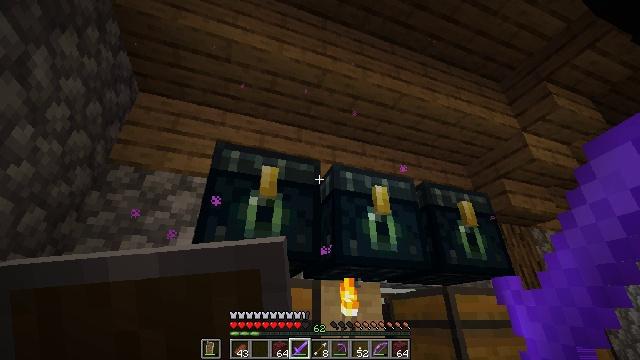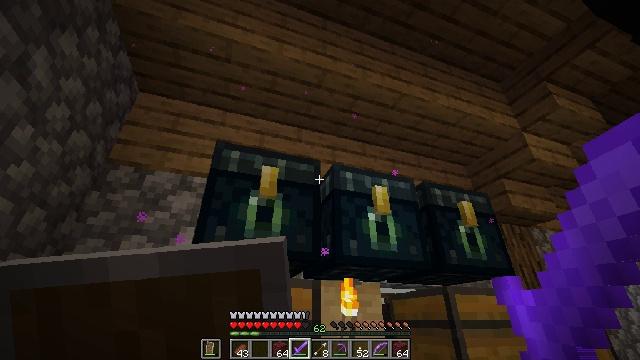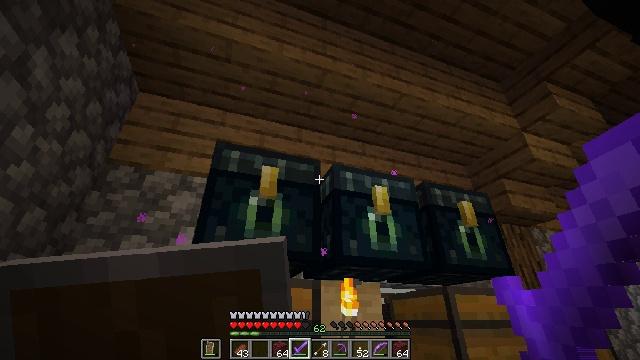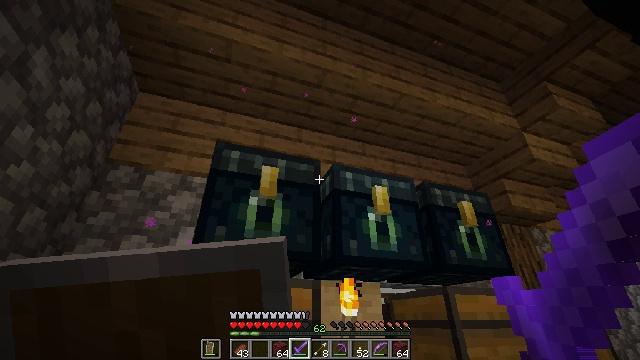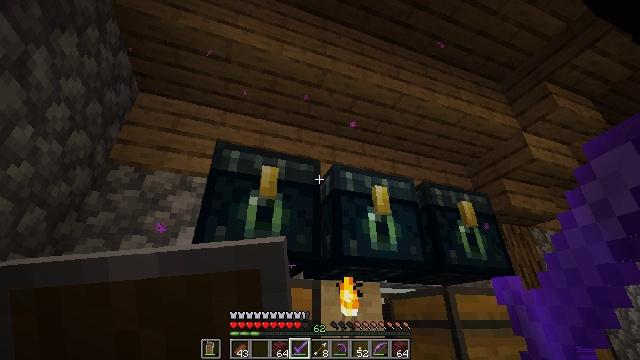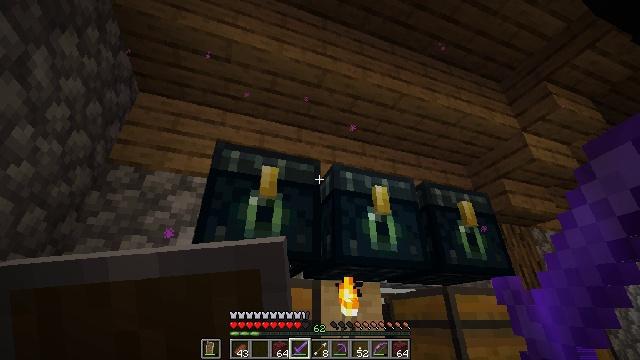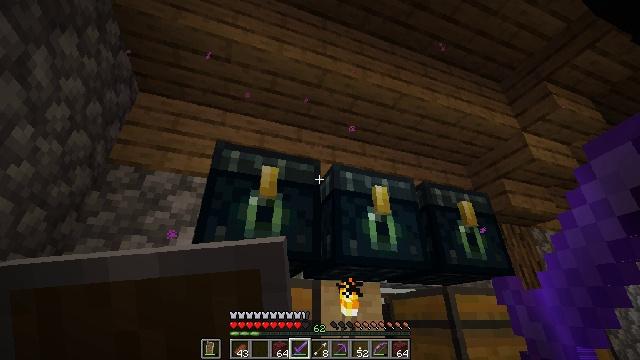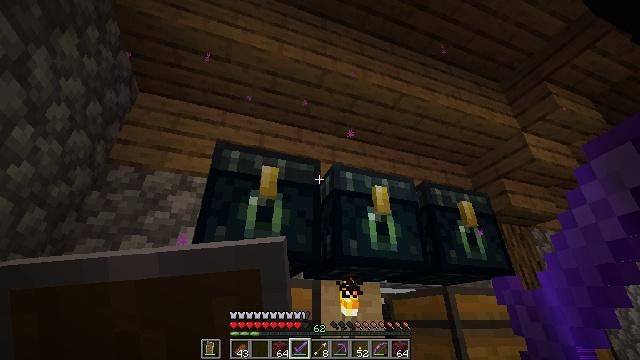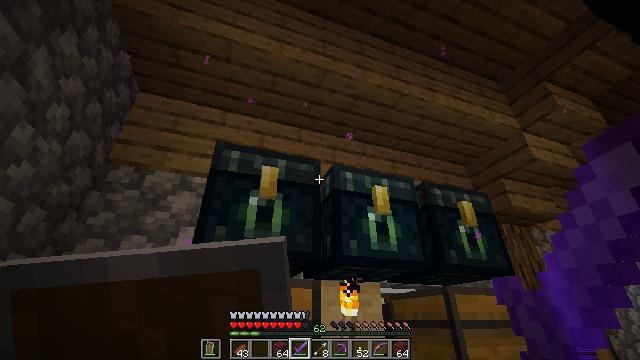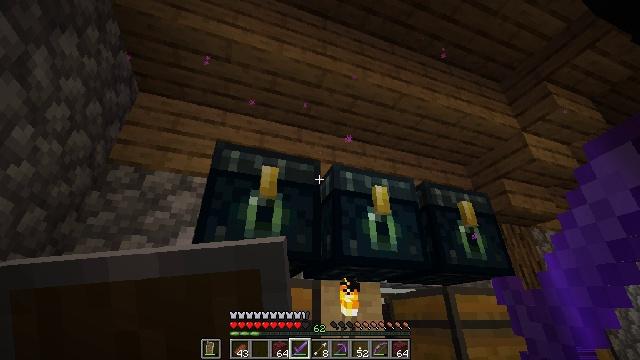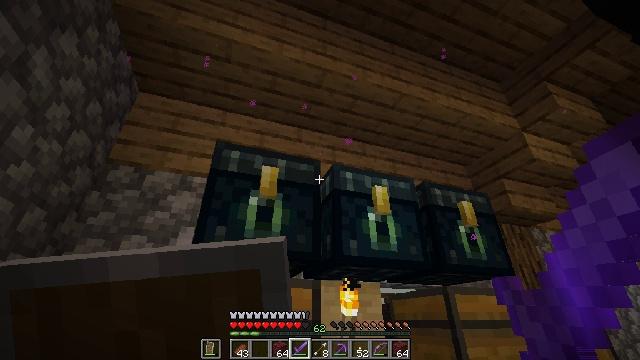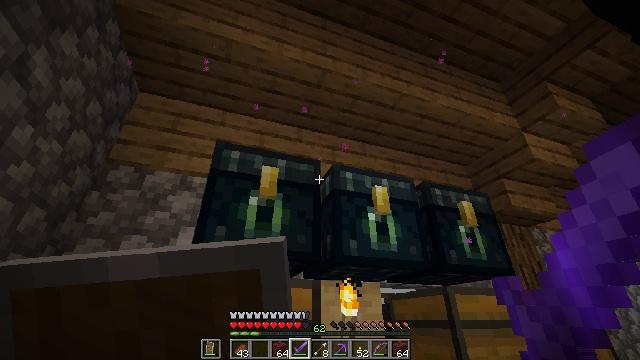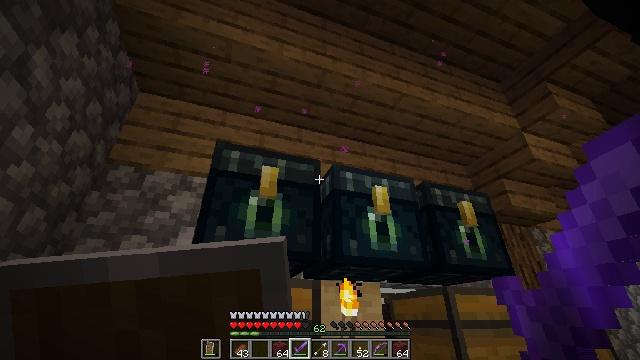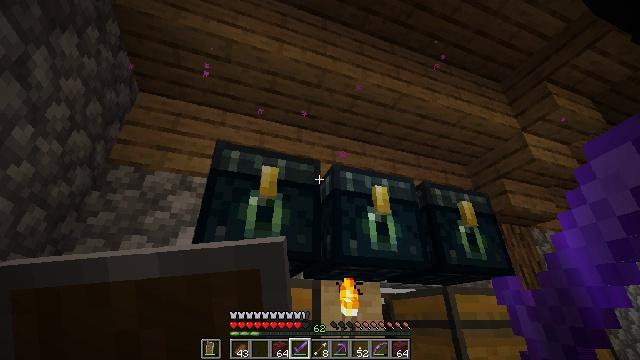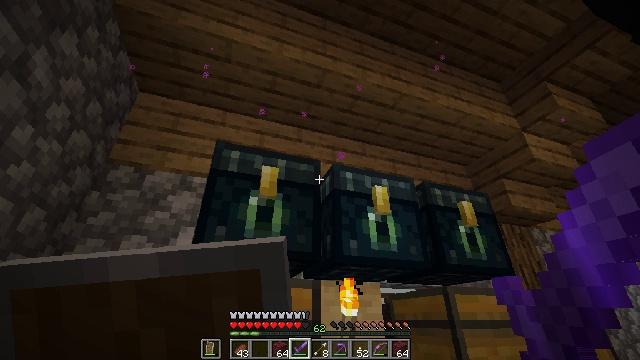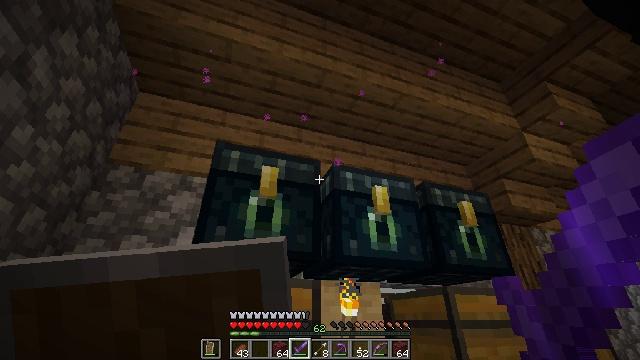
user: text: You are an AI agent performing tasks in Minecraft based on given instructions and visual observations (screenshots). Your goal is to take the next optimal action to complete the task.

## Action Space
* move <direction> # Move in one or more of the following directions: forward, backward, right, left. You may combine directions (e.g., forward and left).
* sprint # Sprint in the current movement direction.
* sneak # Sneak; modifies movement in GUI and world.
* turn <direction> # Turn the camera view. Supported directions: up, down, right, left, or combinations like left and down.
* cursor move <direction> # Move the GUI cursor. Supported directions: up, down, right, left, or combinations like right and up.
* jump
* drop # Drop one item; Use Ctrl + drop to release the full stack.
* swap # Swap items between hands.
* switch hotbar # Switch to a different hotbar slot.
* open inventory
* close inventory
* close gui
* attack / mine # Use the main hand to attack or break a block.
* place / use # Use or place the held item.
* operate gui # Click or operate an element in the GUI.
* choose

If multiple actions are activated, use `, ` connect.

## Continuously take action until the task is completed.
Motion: motion action
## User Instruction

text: Retrieve the ender chest safely.
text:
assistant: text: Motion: no_op
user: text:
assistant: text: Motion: no_op
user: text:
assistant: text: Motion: no_op
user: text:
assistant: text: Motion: no_op
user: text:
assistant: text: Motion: no_op
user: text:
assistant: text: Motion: no_op
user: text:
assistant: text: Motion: no_op
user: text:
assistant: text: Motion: no_op
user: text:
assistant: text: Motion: no_op
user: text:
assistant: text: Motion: no_op
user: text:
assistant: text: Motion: no_op
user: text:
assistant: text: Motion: no_op
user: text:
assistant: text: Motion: no_op
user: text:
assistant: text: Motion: no_op
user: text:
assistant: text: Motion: no_op
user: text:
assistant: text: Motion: no_op
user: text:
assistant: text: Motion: no_op
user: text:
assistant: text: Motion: no_op
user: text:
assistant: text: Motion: no_op
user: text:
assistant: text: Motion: no_op
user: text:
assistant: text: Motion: no_op
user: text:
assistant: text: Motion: no_op
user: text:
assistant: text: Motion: no_op
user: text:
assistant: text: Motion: no_op
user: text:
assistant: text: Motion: no_op
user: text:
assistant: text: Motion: no_op
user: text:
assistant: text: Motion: no_op
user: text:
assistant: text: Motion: no_op
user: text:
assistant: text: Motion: no_op
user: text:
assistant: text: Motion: no_op